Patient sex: M
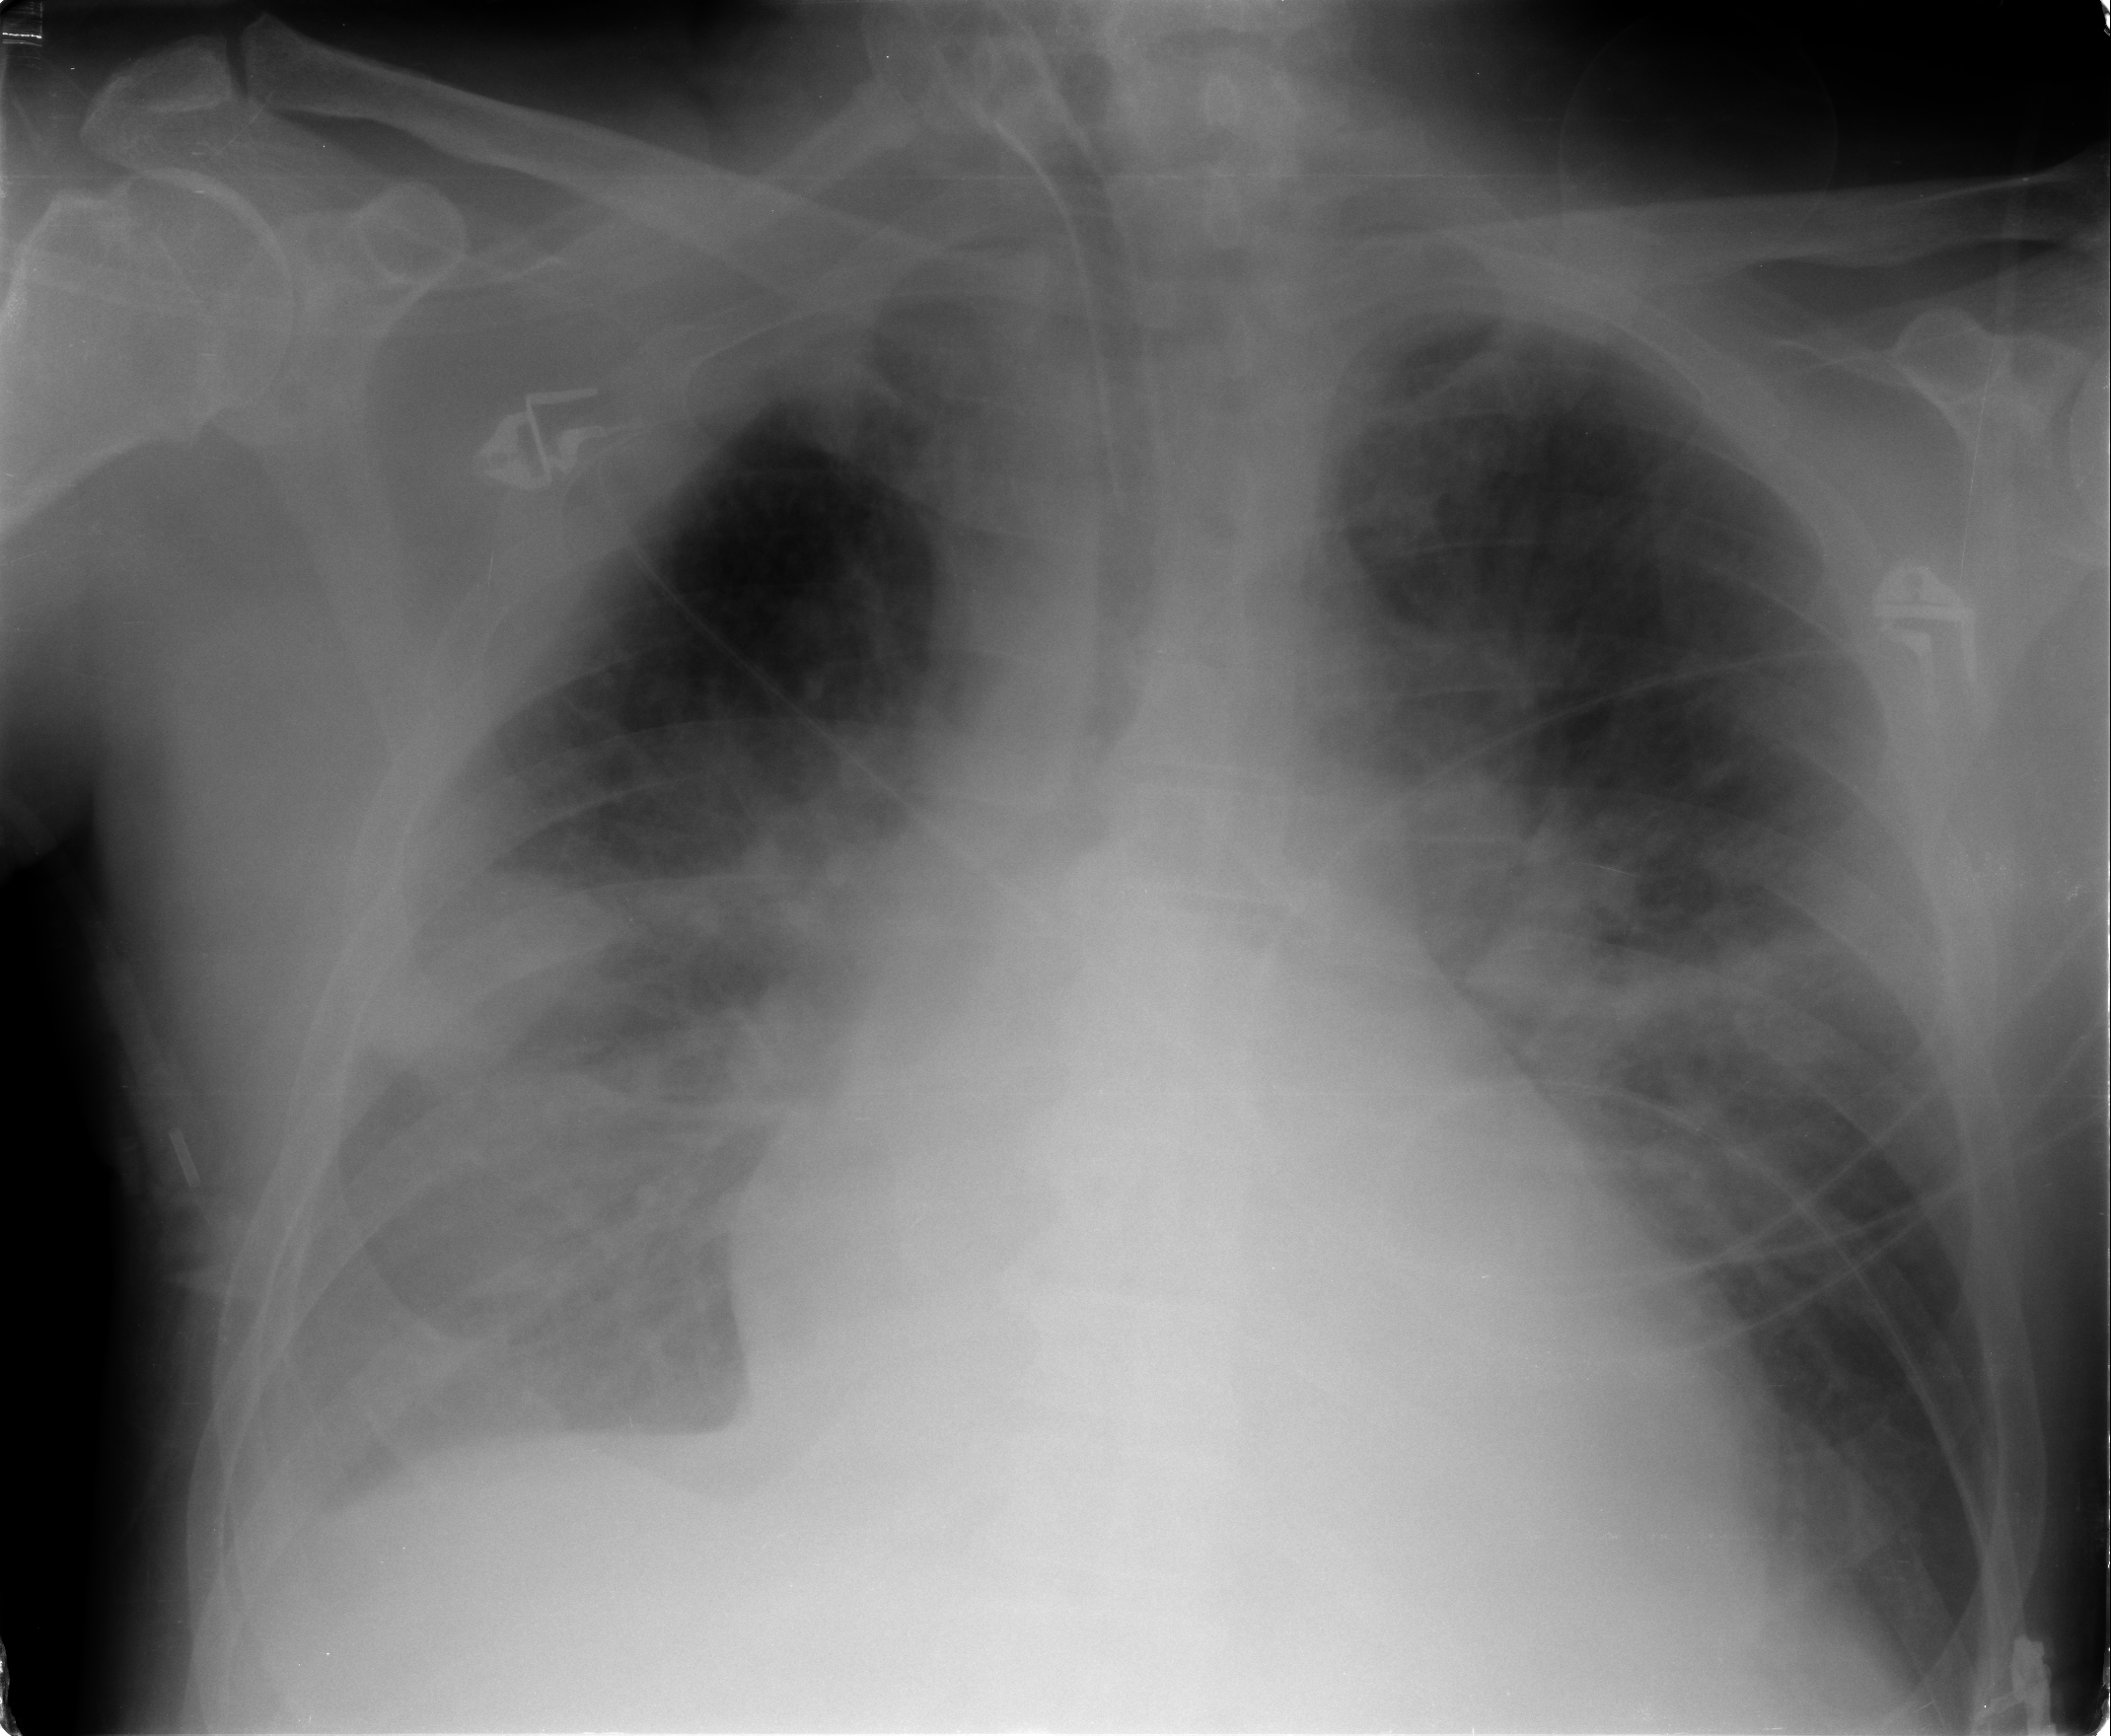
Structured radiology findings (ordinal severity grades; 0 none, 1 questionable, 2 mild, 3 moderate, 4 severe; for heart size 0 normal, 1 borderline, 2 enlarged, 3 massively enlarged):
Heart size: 2
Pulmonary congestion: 3
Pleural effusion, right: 2
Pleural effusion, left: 1
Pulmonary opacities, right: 0
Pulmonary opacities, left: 0
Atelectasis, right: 2
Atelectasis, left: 2